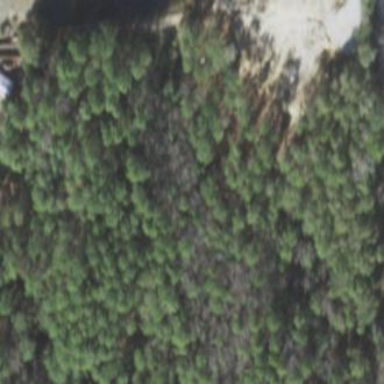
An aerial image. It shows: Woodland with needle-leaved trees.